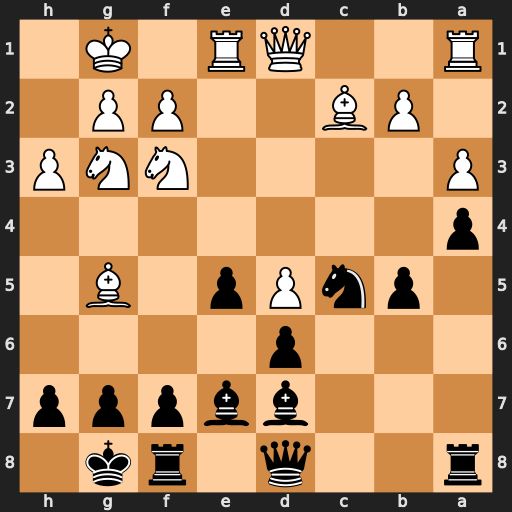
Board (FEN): r2q1rk1/3bbppp/3p4/1pnPp1B1/p7/P4NNP/1PB2PP1/R2QR1K1
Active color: b
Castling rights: -
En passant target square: -
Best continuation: Bxg5 Nxg5 Qxg5